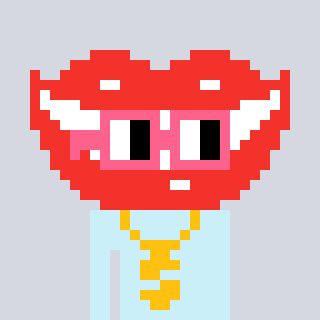
a pixel art character with square pink glasses, a smile-shaped head and a cold-colored body on a cool background